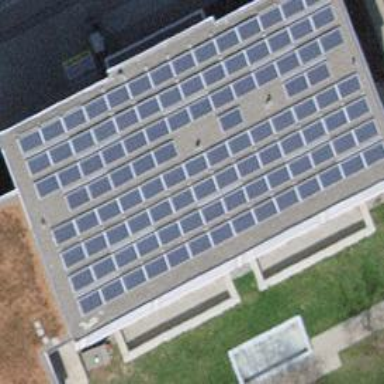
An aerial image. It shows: Small solar photovoltaic panel generator installed on roof.